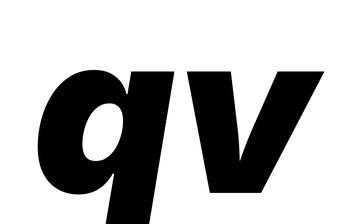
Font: Inter-Italic_Black_Italic